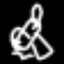
Label: frog